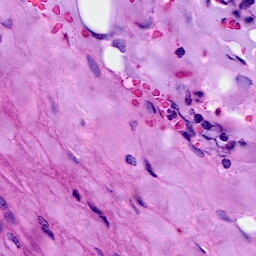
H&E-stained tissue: Breast